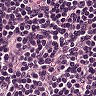
Metastatic tissue present: no